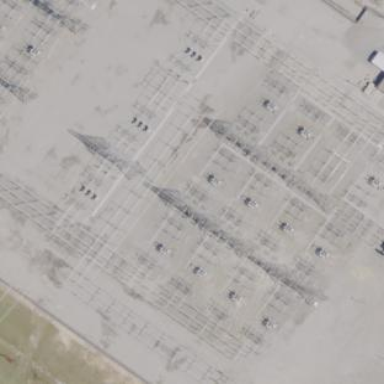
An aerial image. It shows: Power line carrying busbar.